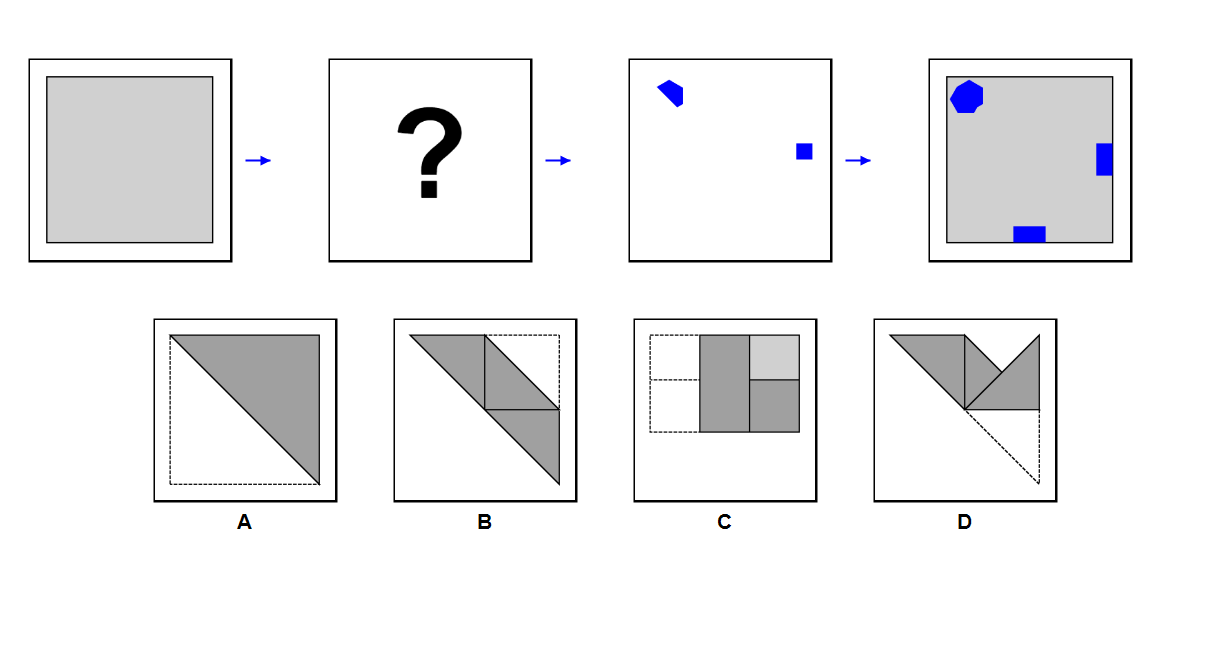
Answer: C